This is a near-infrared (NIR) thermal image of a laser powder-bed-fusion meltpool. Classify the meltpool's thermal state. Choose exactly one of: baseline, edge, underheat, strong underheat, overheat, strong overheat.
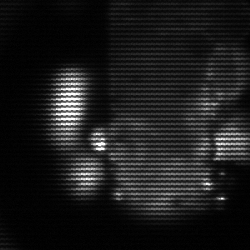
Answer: strong underheat